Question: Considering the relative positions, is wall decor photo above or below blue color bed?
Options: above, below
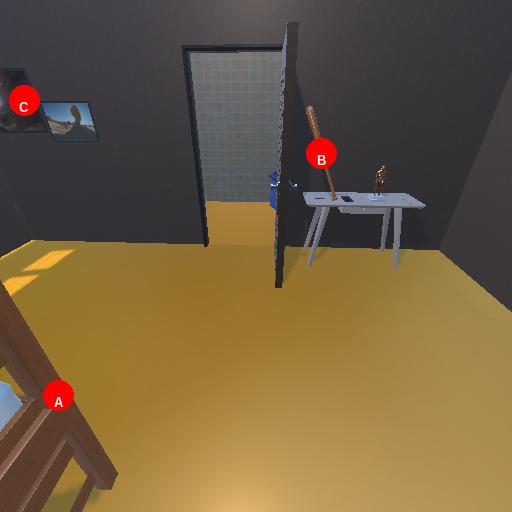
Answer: above